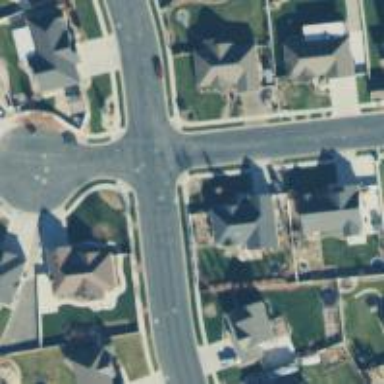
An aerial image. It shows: Asphalt road in residential area.